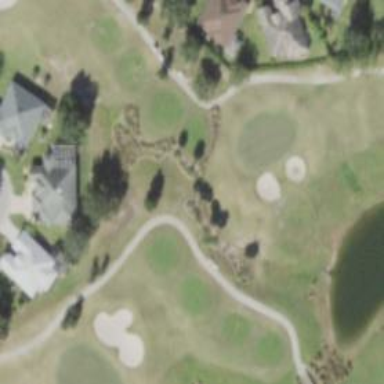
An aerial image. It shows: Golf cartpath that is also road path.